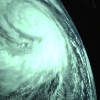
Label: cloud